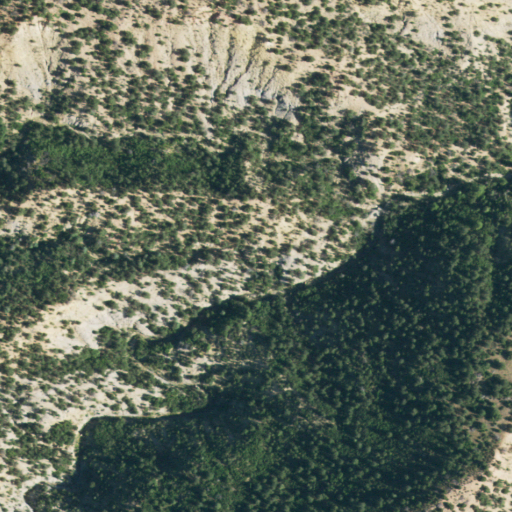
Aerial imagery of valley in Colorado named Riggs Gulch containing shrub, evergreen forest, and grassland